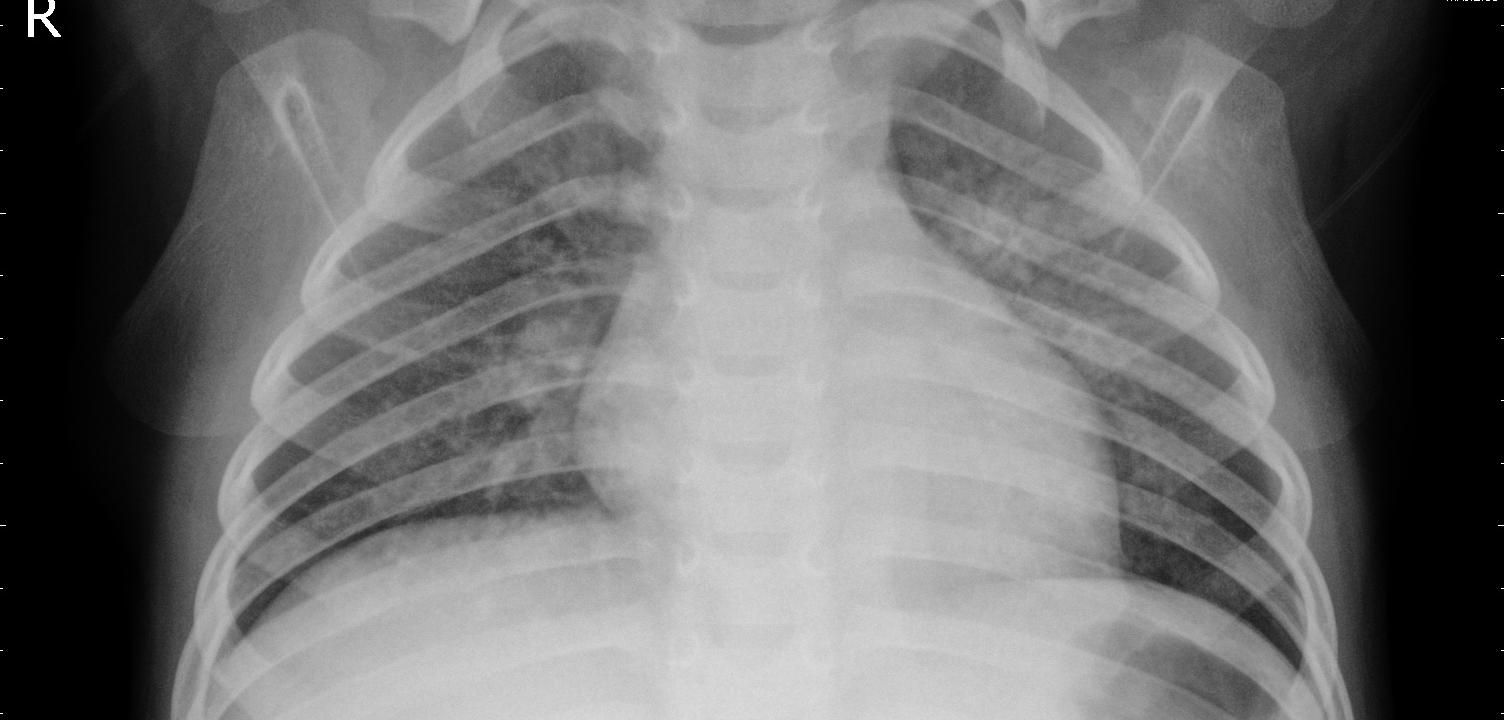
Diagnosis: PNEUMONIA